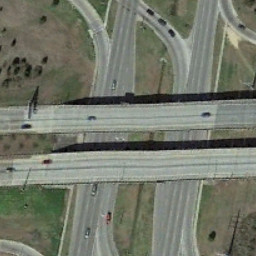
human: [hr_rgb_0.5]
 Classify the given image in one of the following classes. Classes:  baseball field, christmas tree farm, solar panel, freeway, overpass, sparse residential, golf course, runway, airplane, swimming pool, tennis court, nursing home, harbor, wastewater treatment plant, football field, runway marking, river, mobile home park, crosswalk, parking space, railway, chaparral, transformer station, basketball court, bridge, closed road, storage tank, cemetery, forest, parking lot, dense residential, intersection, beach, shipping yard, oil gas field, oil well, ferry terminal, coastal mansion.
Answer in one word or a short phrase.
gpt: overpass